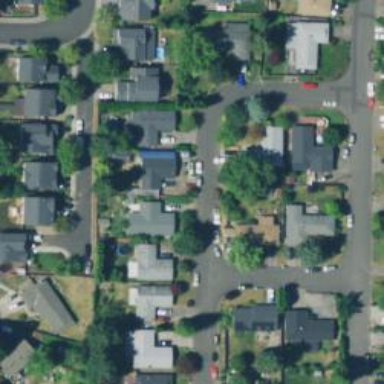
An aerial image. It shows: This residential area consists of single-family homes.